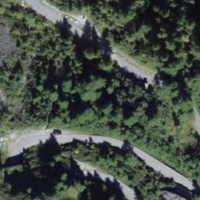
EUNIS habitat code: 41
Species observed at this site:
Phyteuma orbiculare